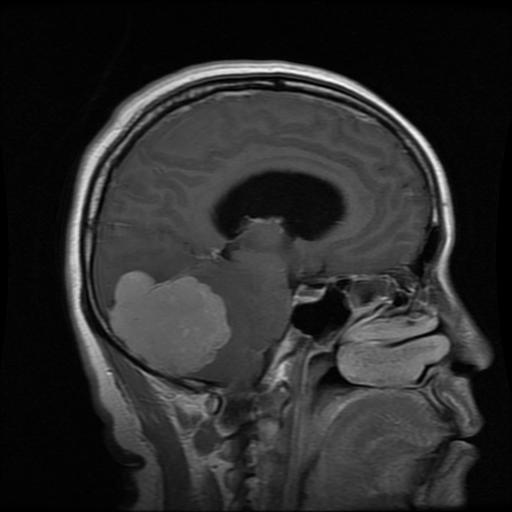
Label: meningioma